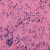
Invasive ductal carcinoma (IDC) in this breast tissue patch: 0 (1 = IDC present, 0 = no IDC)